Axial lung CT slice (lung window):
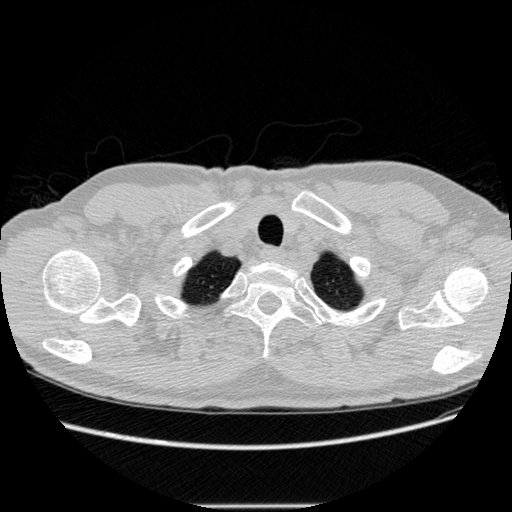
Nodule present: no